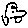
Label: car